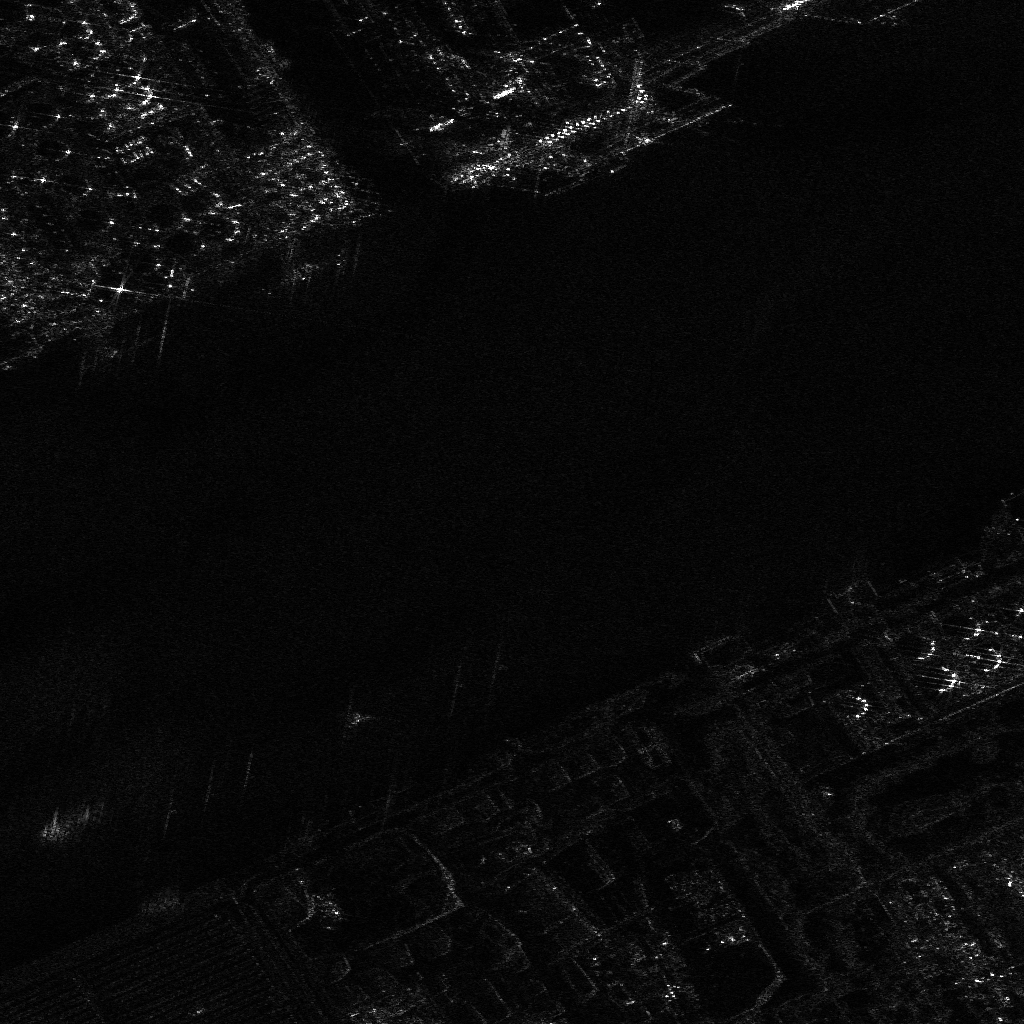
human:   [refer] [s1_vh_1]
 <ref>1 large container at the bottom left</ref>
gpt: <box>[[5, 76, 8, 83, 71]]</box>